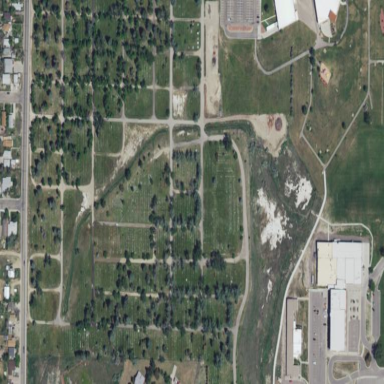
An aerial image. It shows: Cemetery.